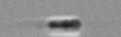
Label: flagellate_morphotype3